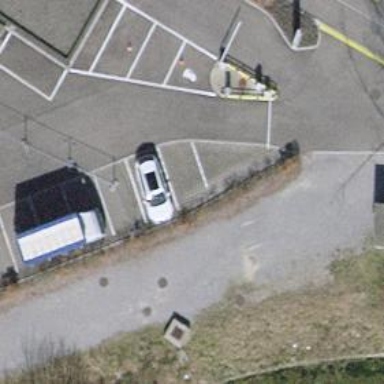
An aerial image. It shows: Bollard barrier.